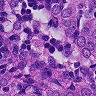
Metastatic tissue present: yes